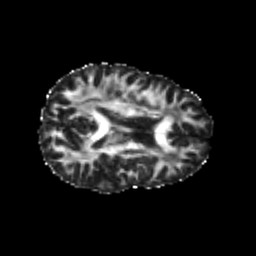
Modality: FA
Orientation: axial
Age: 23
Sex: female
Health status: healthy
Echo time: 0.074 s